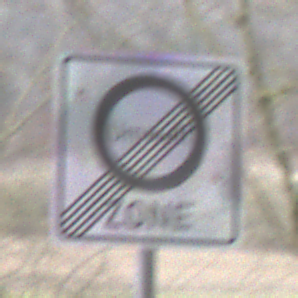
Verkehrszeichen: EndeUmweltzone
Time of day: MorningAfternoon
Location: Outdoor (Nature)
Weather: PartlyCloudy
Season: NotSpecified
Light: Natural